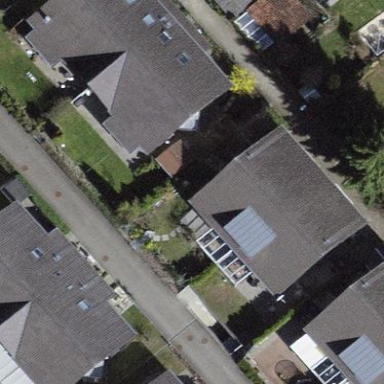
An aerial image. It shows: Semi-detached house.